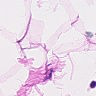
Metastatic tissue present: no